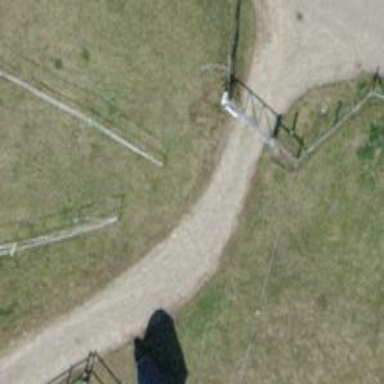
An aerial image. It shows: Gate.